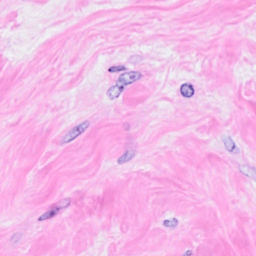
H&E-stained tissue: Breast